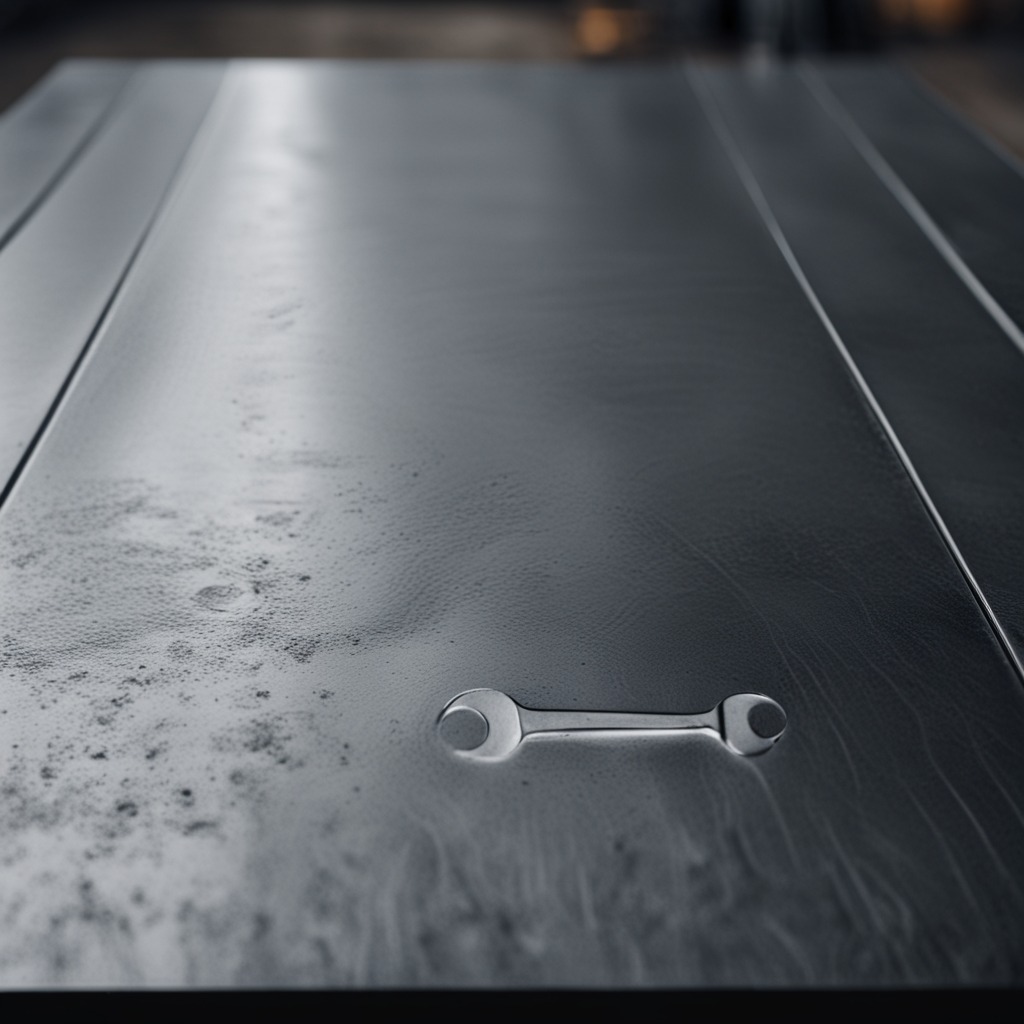
An wrench is lying on the cold steel table in a mining workshop.